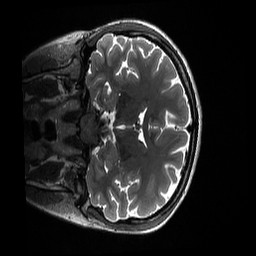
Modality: T2w
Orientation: coronal
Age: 23
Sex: female